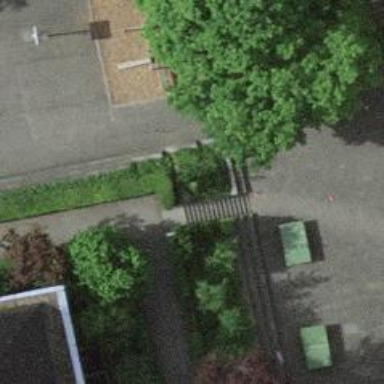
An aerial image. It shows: Concrete steps.